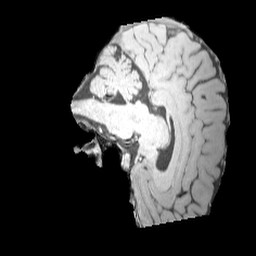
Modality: MP2RAGE
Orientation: sagittal